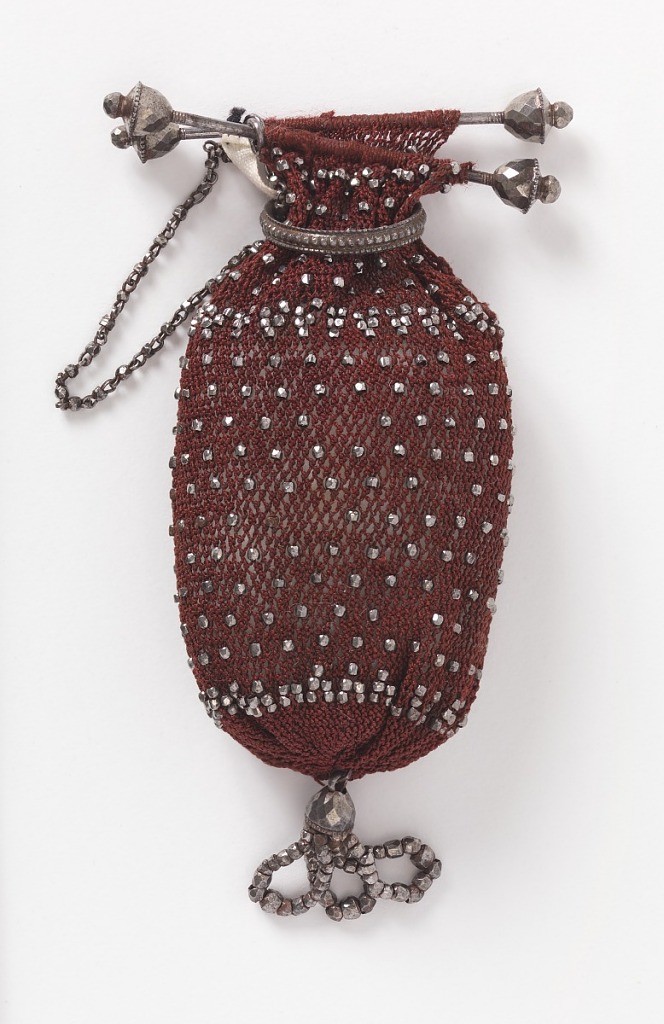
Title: Purse
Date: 1830–60
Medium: silk, steel Technique: beaded crochet
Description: Crocheted red silk purse with cut steel beads, fitted with steel bars at top and steel ring to close; steel pendant at bottom.